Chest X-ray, PA view. Patient: 60 years old, sex F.
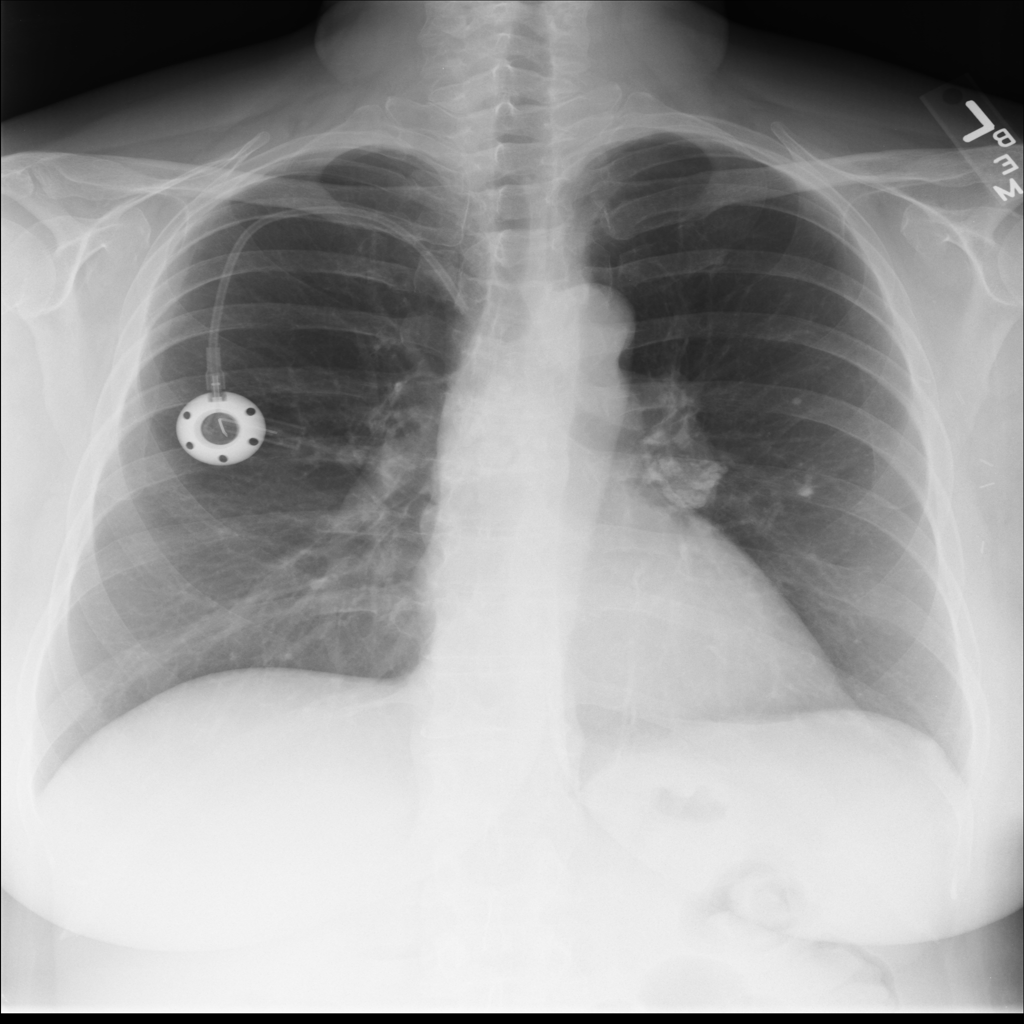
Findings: No Finding